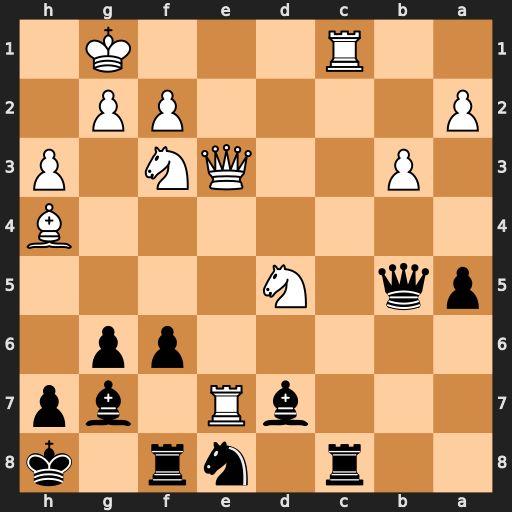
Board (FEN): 2r1nr1k/3bR1bp/5pp1/pq1N4/7B/1P2QN1P/P4PP1/2R3K1
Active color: b
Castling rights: -
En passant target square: -
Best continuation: Rxc1+ Qxc1 Qxd5